Question: I'm doing a log in Swift 3 and I've found an error that is probably silly but I'm stuck and blocked. I need help if you're so kind. I attach the piece of code and also a photo to make everything clearer. Thank you

'''
if let data_block = server_response["data"] as? NSDictionary
{
if let session_data = data_block["session"] as? String
{
let preferences = UserDefaults.standard
preferences.set(session_data, forKey: "session")
DispatchQueue.main.async {
execute:self.LoginDone()
}
}
}
})
task.resume()
}
'''
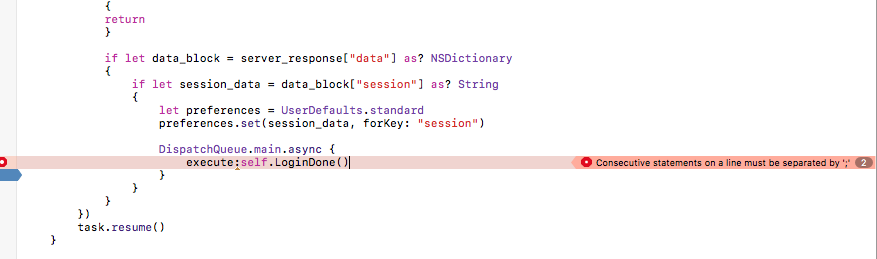
Answer: In swift, parenthesis can be omitted only when the closure is the last argument, then:
'''
DispatchQueue.main.async(execute: {
self.LoginDone()
})
'''
Can be written like this:
'''
DispatchQueue.main.async {
self.LoginDone()
}
'''